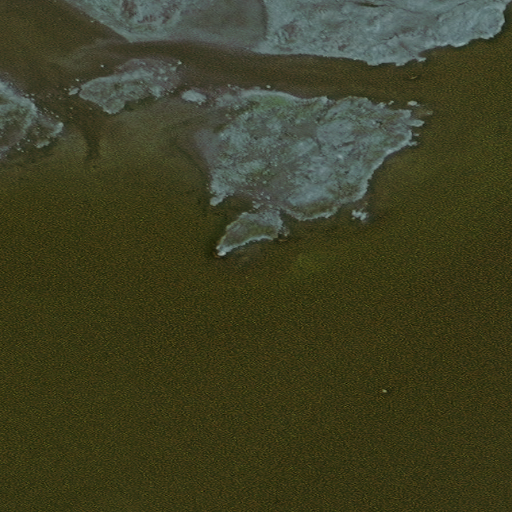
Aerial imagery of bar in Alaska named Coply Reef containing only unknown